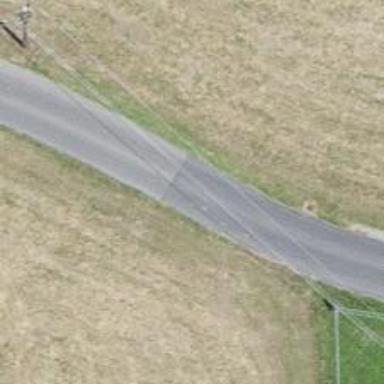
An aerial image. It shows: Unclassified road with asphalt surface.